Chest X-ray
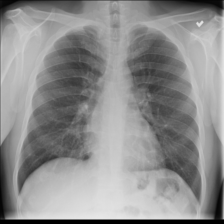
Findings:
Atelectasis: negative
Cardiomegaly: negative
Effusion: negative
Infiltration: negative
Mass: negative
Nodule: negative
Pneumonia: negative
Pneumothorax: negative
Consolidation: negative
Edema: negative
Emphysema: negative
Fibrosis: negative
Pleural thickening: negative
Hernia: negative